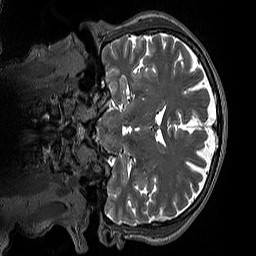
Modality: T2w
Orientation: coronal
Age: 59
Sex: male
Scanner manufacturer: siemens
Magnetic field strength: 3 T
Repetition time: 3.2 s
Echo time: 0.412 s